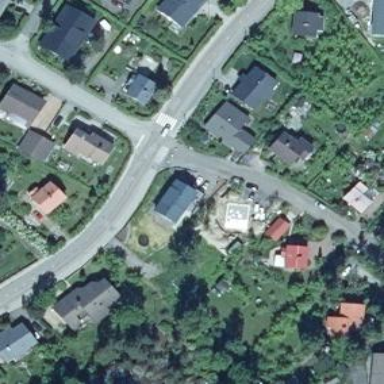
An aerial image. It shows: Asphalt cycleway.